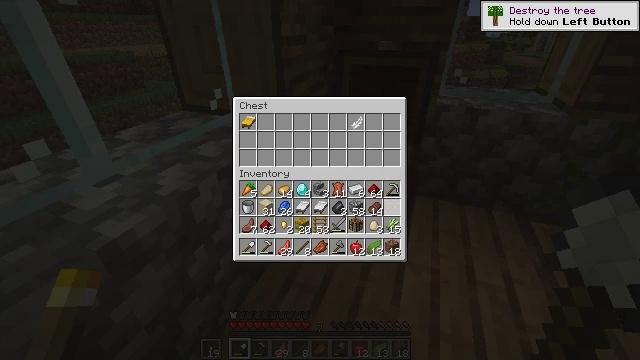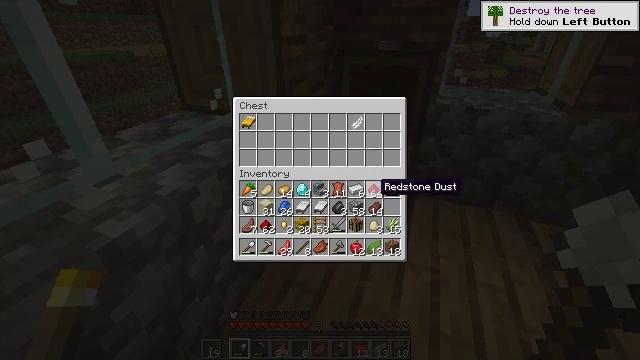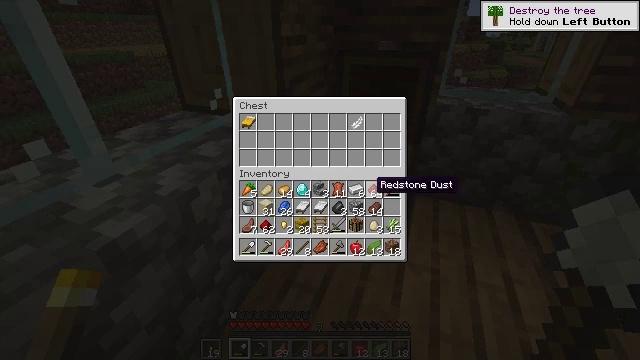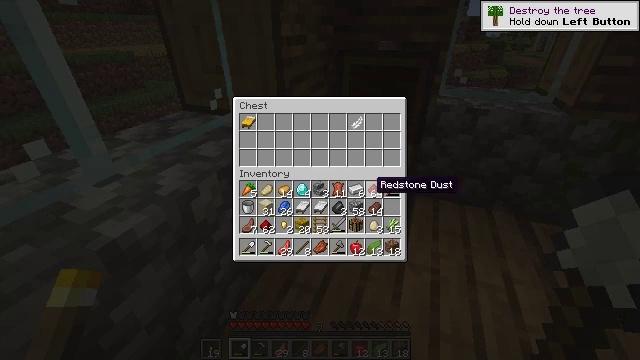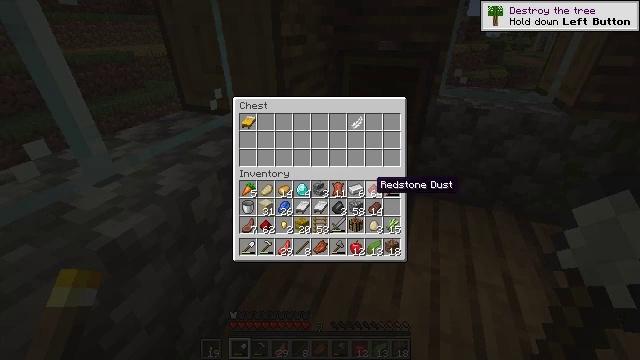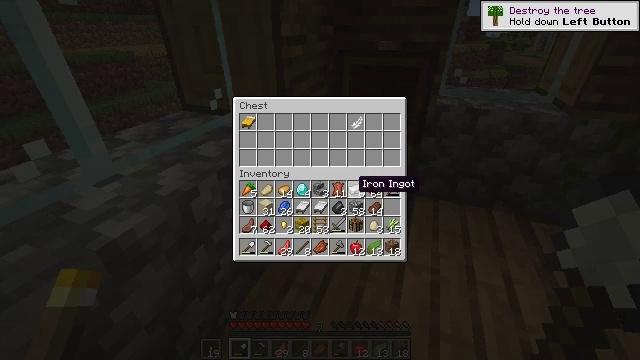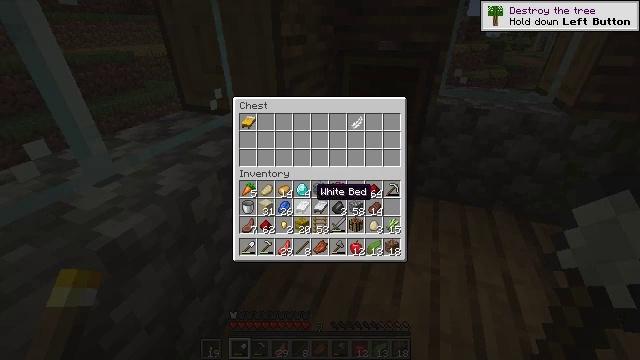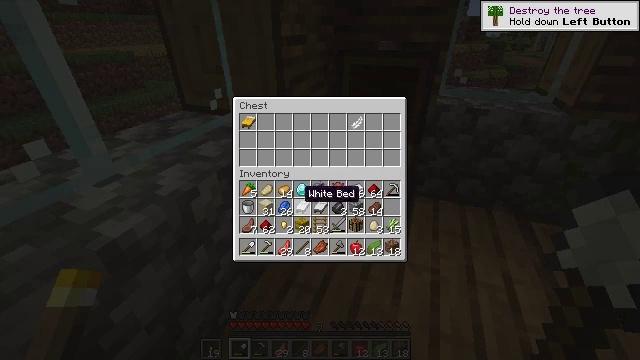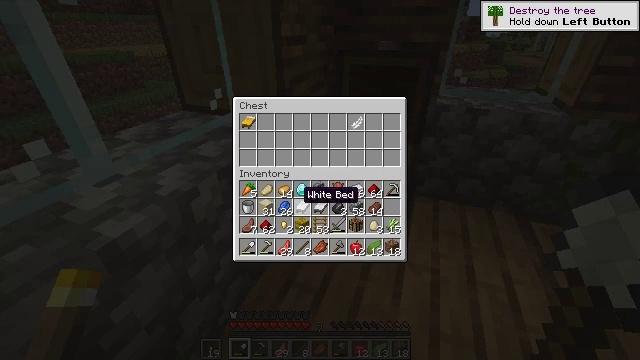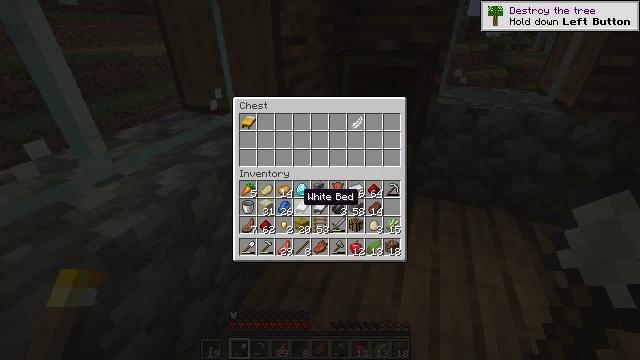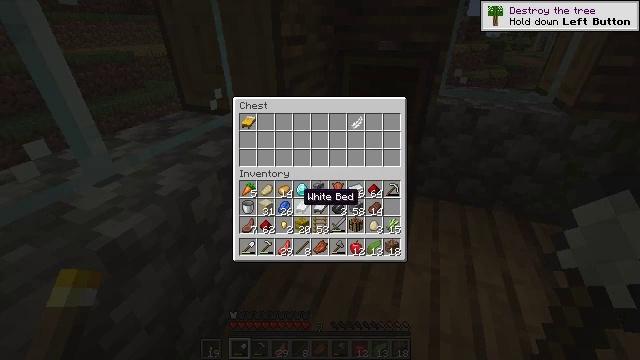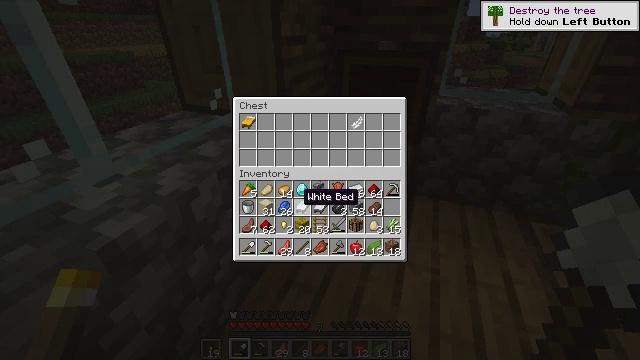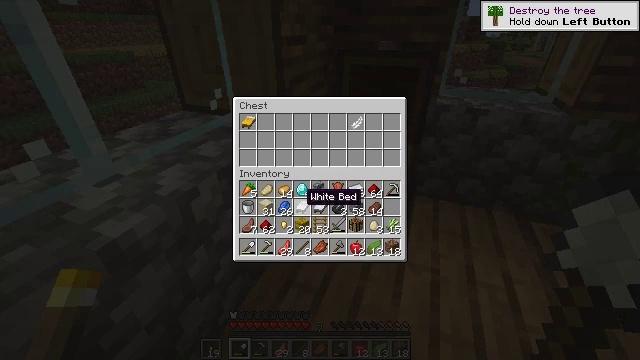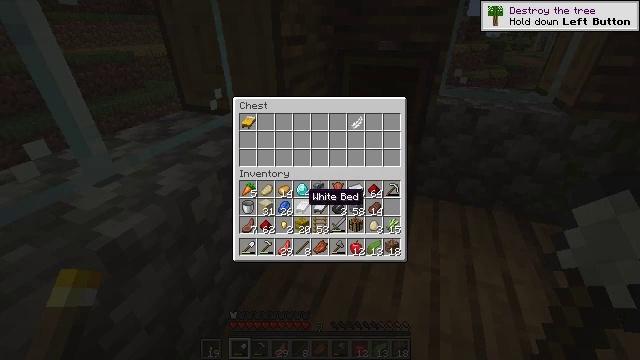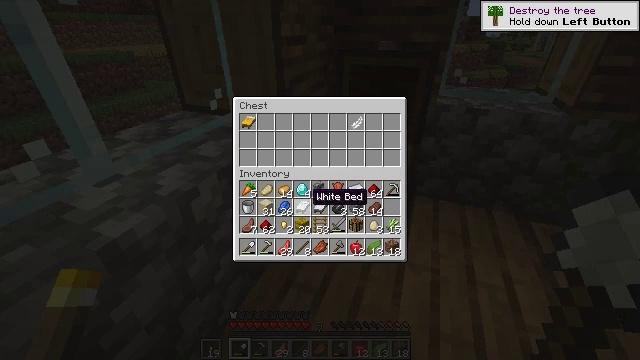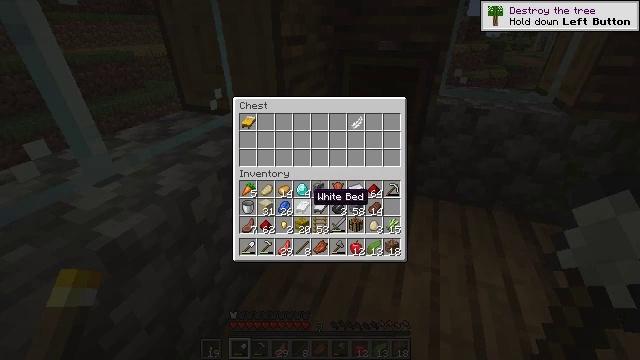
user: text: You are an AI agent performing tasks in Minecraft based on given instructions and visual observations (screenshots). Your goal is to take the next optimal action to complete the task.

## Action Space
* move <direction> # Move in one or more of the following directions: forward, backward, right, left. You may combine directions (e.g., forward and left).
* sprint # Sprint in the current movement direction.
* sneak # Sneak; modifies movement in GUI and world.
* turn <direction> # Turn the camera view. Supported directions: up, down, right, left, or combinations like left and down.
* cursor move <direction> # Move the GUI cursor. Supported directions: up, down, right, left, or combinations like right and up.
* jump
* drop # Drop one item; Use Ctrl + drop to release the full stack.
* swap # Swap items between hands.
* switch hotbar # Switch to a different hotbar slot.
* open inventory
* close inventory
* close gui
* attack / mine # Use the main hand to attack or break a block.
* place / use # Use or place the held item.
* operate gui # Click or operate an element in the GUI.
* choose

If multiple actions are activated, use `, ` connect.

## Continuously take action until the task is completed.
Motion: motion action
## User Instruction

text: Mine the yellow bed to pick it up.
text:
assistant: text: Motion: sneak, cursor move left
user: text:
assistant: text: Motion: sneak
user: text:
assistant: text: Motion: sneak
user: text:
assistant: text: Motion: sneak
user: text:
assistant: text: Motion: sneak, cursor move left
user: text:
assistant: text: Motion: sneak, cursor move left and down
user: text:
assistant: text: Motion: sneak, cursor move left
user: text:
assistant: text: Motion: sneak
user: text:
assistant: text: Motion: sneak
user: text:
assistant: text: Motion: sneak
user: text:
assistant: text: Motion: sneak
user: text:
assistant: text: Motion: sneak
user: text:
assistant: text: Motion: sneak
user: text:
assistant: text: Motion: sneak
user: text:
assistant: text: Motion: sneak
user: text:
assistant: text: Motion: sneak
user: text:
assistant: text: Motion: sneak
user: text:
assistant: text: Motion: sneak
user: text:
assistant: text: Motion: sneak
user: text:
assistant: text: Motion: sneak
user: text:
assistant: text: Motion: sneak
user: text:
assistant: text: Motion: sneak, operate gui
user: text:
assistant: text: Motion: sneak, operate gui
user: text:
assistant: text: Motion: sneak, operate gui
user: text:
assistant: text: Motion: sneak
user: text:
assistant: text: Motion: sneak
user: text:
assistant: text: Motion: sneak
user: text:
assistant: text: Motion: sneak
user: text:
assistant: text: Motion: sneak
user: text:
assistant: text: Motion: sneak